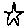
Label: star